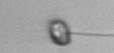
Label: flagellate